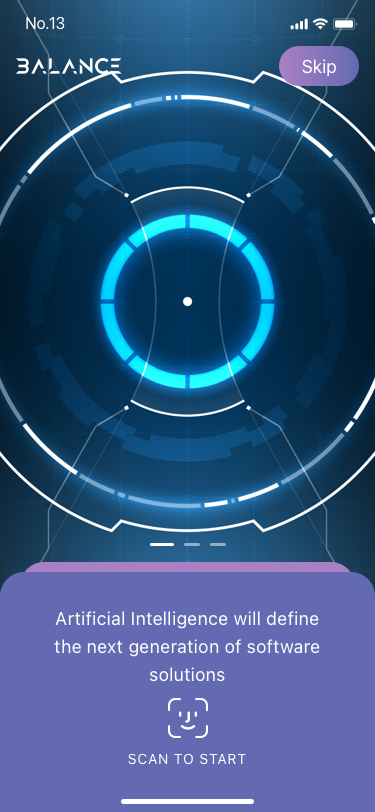
Text in this UI design:
Scan to Start
Artificial Intelligence will define the next generation of software solutions